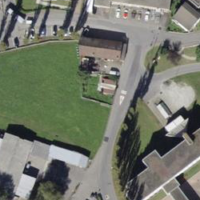
EUNIS habitat code: 54
Species observed at this site:
Rhamnus cathartica
Fagus sylvatica